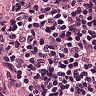
Metastatic tissue present: yes